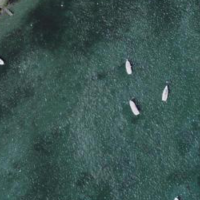
EUNIS habitat code: 14
Species observed at this site:
Mergus merganser
Podiceps cristatus